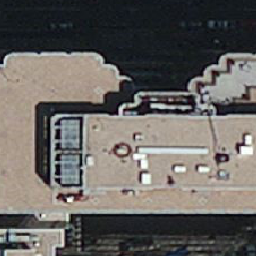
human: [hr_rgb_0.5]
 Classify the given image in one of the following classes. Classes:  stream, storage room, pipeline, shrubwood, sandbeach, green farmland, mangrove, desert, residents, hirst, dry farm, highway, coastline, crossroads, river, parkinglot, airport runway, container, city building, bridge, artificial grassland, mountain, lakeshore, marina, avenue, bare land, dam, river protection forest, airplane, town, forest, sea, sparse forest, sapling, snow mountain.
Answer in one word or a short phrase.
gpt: city building